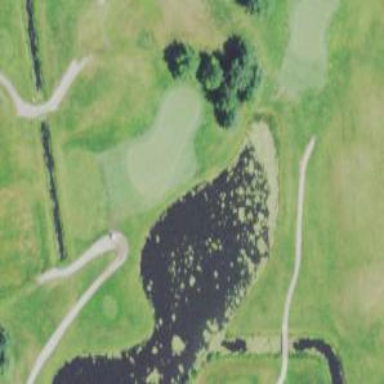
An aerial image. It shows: View of golf hole.